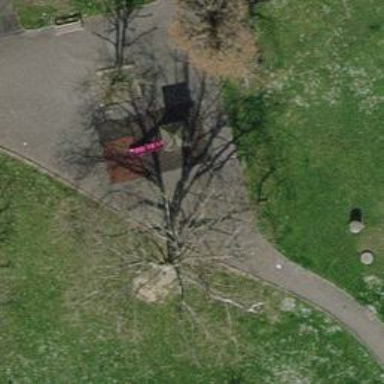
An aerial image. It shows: Playground with slide.